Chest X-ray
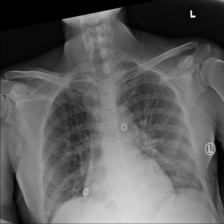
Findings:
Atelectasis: negative
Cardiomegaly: negative
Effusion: negative
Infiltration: positive
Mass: negative
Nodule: negative
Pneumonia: negative
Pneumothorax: negative
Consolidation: negative
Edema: negative
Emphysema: negative
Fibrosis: negative
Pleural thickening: negative
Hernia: negative